Aerial crown-view tile of a tropical tree (Barro Colorado Island, Panama), acquired 20240611:
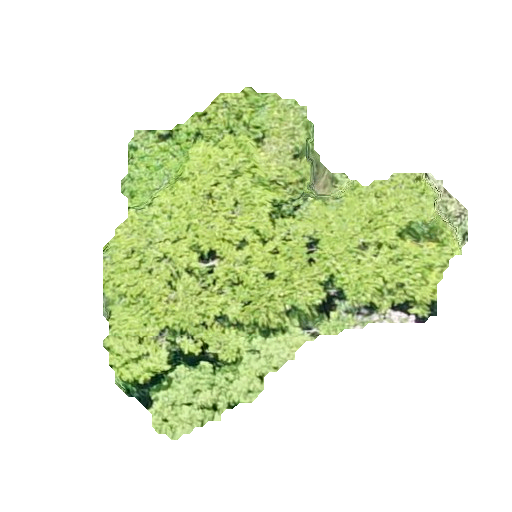
Species: Luehea seemannii
GBIF accepted scientific name: Luehea seemannii
Crown area: 121.029 m²